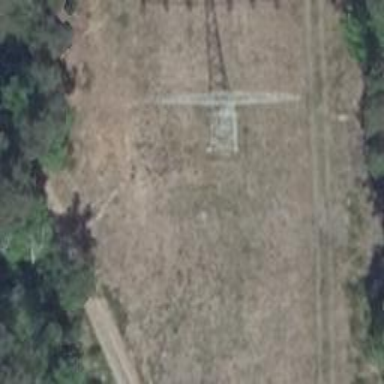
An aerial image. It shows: Power tower.